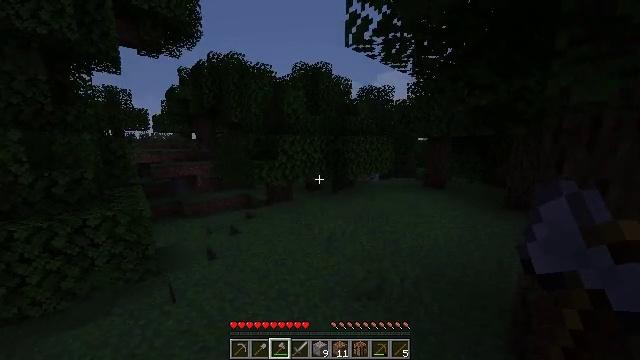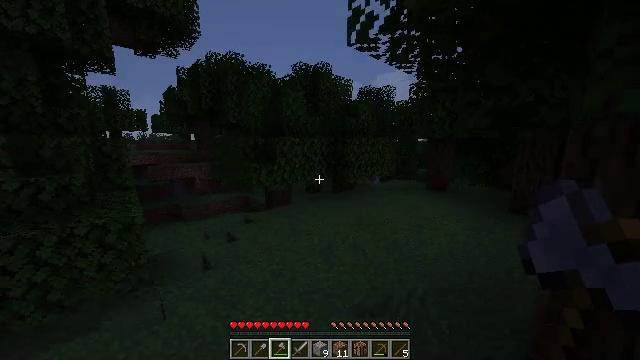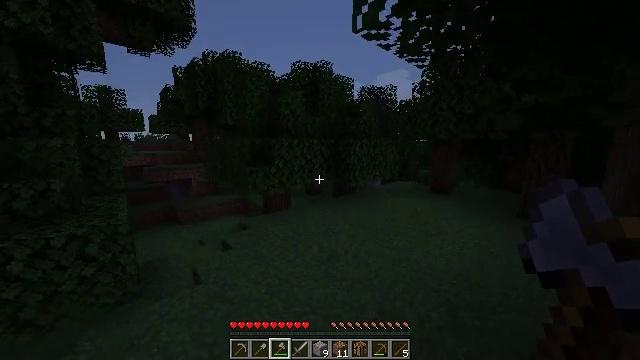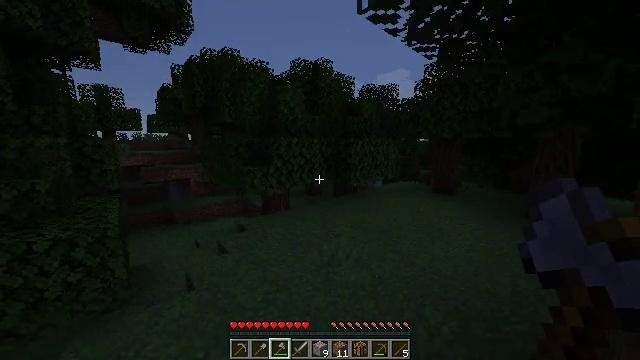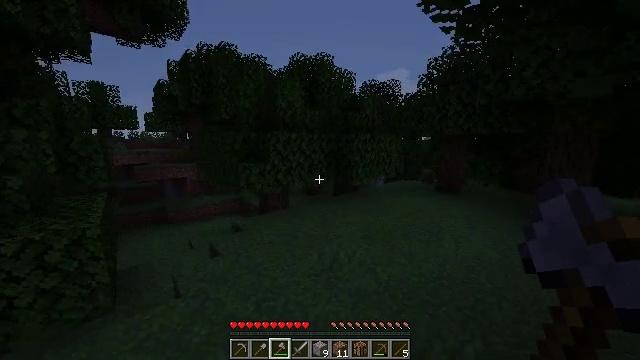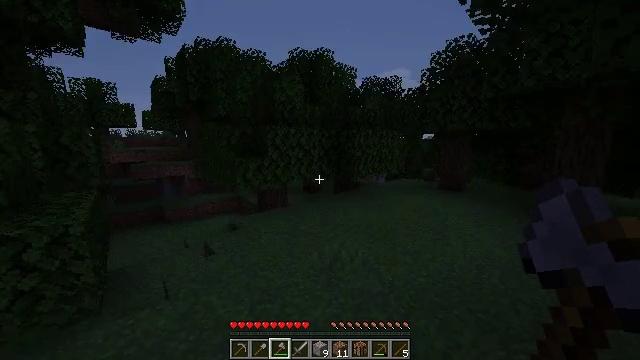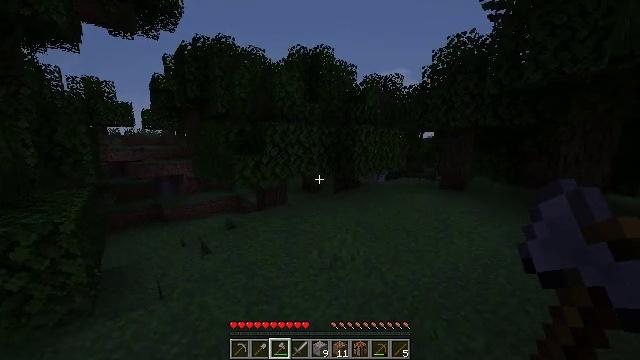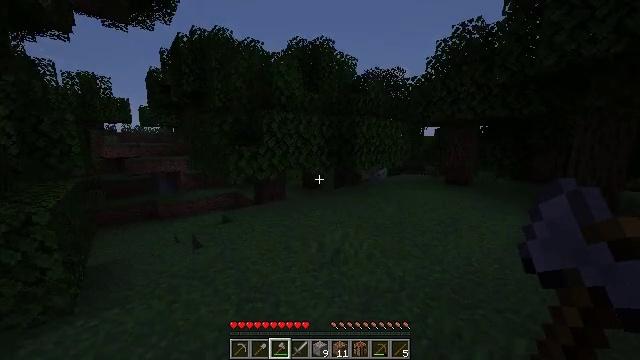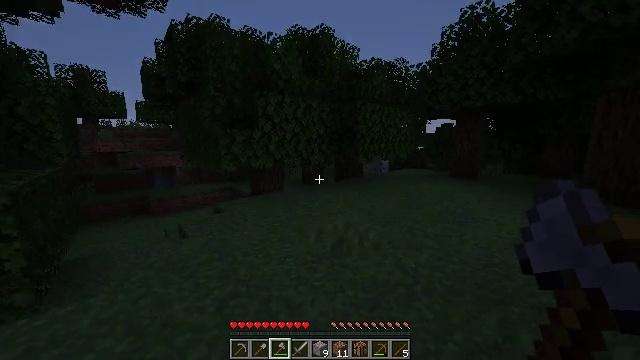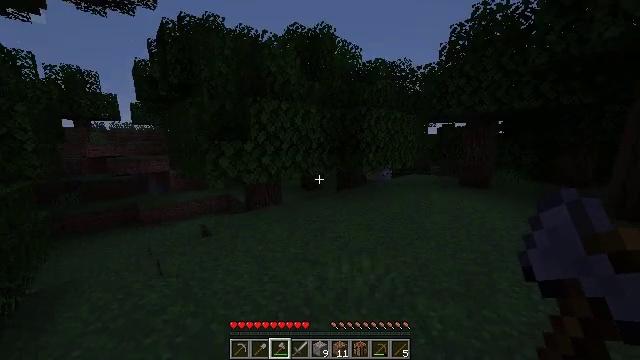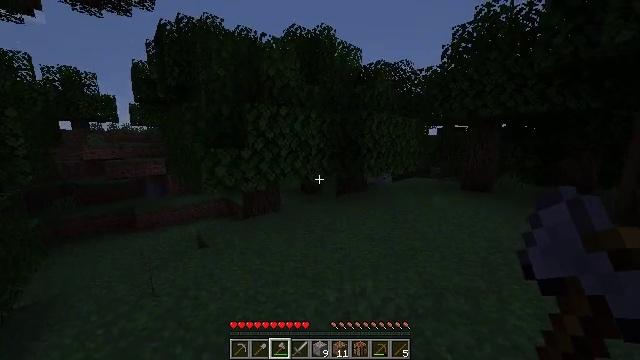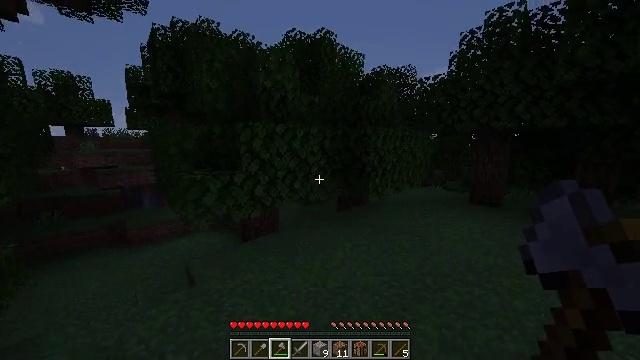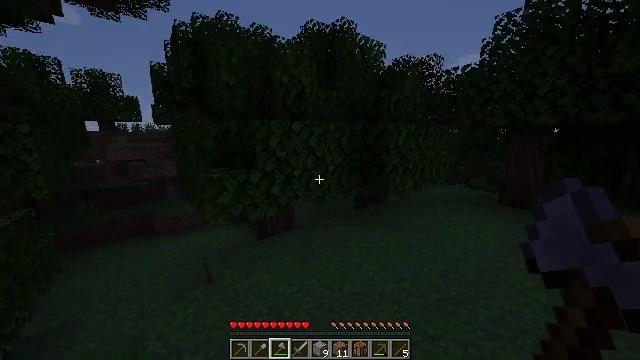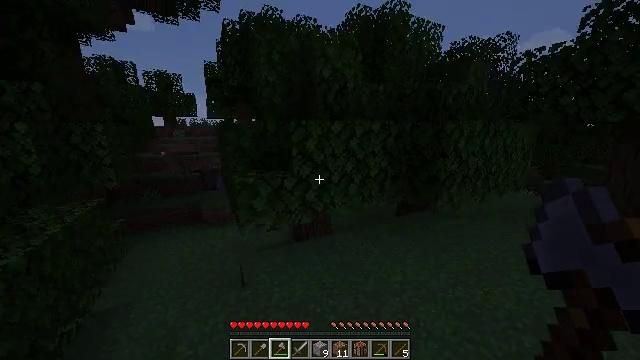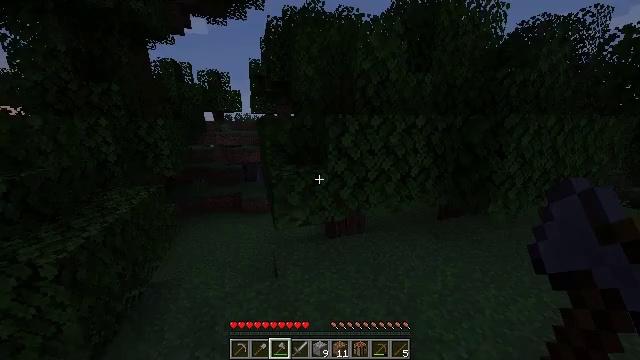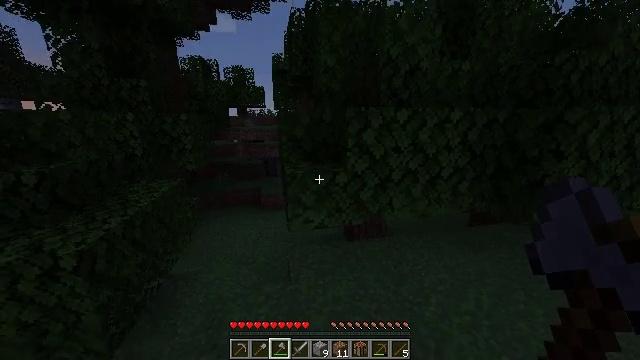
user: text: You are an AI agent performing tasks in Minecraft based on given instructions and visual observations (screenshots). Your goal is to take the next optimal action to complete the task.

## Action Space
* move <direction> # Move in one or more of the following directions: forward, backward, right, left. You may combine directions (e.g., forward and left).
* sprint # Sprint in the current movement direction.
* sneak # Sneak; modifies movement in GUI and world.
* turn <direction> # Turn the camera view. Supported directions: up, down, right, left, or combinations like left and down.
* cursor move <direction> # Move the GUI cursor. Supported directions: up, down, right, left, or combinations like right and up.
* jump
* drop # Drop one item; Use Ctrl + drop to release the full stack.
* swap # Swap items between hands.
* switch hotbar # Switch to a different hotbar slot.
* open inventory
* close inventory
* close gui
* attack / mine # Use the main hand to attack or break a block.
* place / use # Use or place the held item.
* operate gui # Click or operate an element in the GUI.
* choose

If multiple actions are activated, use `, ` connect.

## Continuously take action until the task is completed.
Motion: motion action
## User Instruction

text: Catch and kill the tropical fish.
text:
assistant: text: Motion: move forward, sprint, jump
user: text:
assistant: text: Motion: move forward, sprint, jump
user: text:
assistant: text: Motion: move forward, sprint, jump
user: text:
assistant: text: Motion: move forward, sprint, jump
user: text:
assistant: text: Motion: move forward, sprint, jump
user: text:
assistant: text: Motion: move forward, sprint, jump
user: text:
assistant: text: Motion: move forward, sprint, jump
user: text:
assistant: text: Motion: move forward, sprint, jump
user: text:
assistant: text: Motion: move forward, sprint, jump
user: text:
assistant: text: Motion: move forward, sprint, jump
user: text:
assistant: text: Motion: move forward and move left, sprint, jump
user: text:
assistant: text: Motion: move forward and move left, sprint, turn left and down, jump
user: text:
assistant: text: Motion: move forward and move left, sprint, turn left and down
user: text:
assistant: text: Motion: move forward and move left, sprint, turn left and down
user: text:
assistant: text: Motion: move forward and move left, sprint, turn left and down
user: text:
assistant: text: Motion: move forward and move left, sprint, turn left
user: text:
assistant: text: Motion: move forward and move left, sprint
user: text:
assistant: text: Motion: move forward and move left, sprint
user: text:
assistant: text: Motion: move forward and move left, sprint
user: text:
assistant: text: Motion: move forward and move left, sprint
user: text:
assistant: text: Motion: move forward and move left, sprint
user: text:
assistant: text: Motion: move forward and move left, sprint
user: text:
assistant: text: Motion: move forward and move left, sprint
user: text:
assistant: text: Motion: move forward and move left, sprint
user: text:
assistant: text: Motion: move forward and move left, sprint
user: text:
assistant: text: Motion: move forward and move left, sprint
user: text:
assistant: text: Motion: move forward and move left, sprint
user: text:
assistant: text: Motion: move forward and move left, sprint
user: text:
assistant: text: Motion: move forward and move left, sprint
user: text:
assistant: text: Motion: move forward, sprint